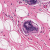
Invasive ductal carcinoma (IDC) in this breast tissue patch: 0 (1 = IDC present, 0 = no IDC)